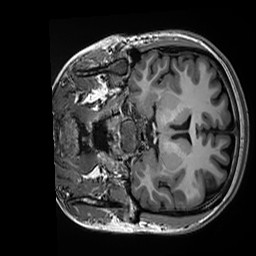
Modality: T1w
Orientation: coronal
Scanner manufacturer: siemens
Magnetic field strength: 3 T
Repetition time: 2.5 s
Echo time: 0.00299 s